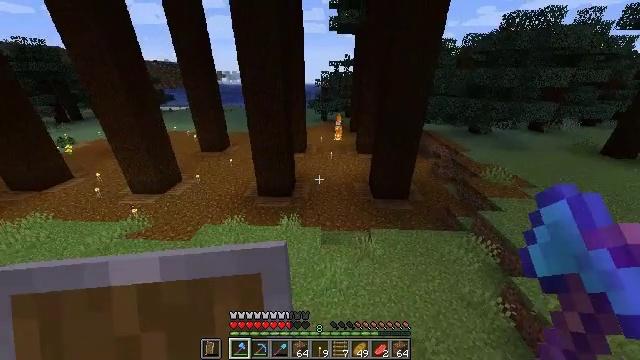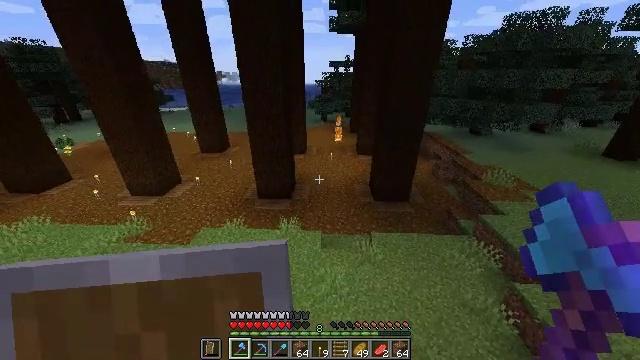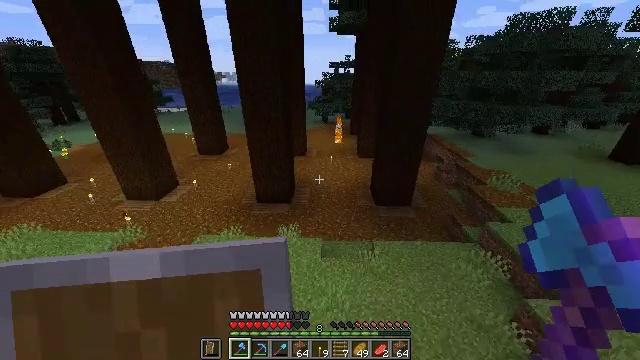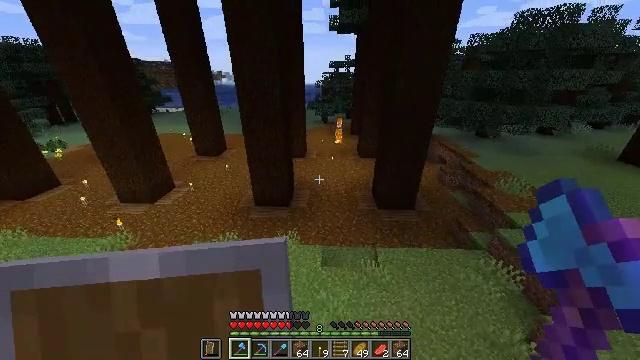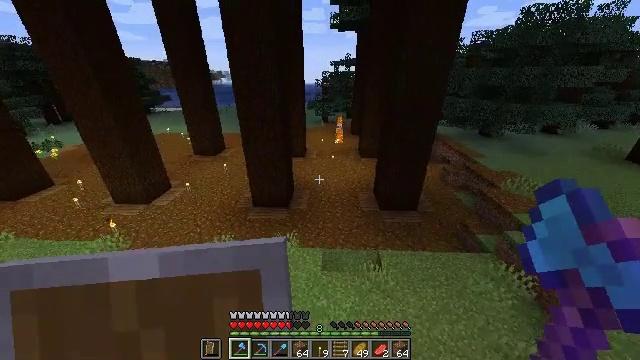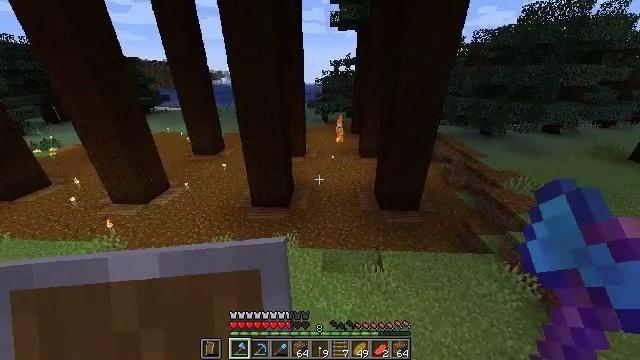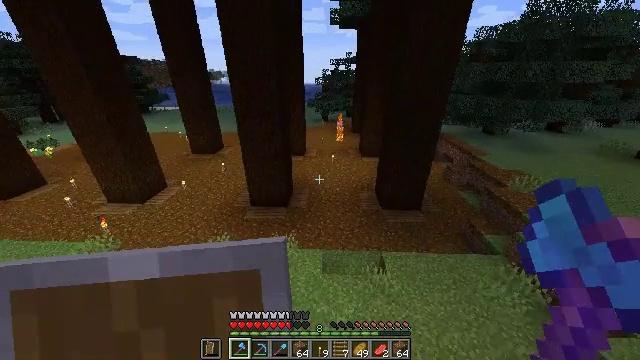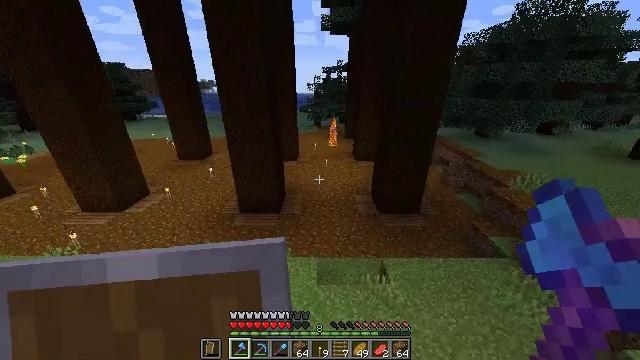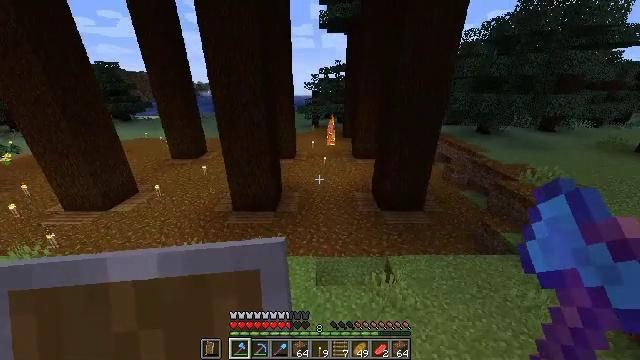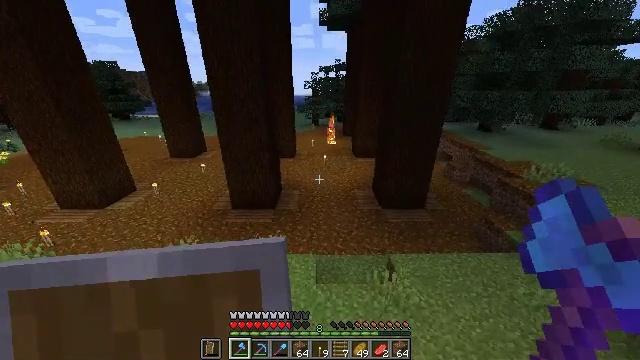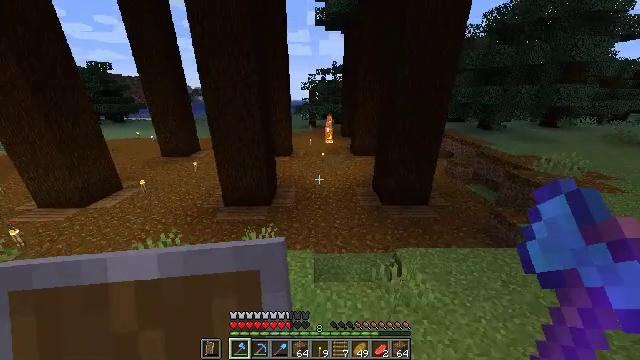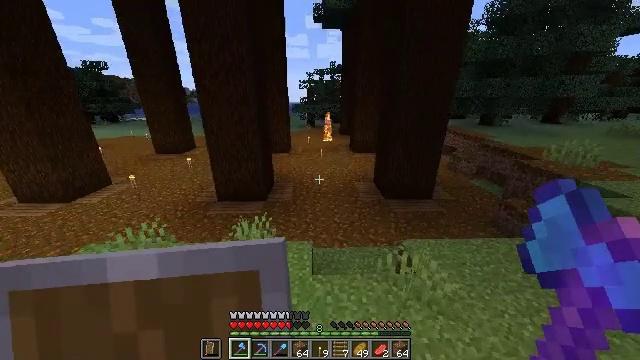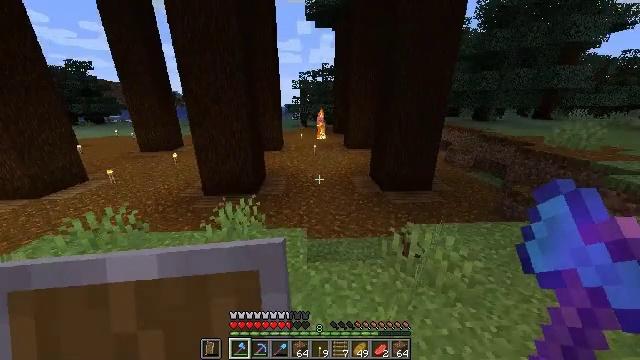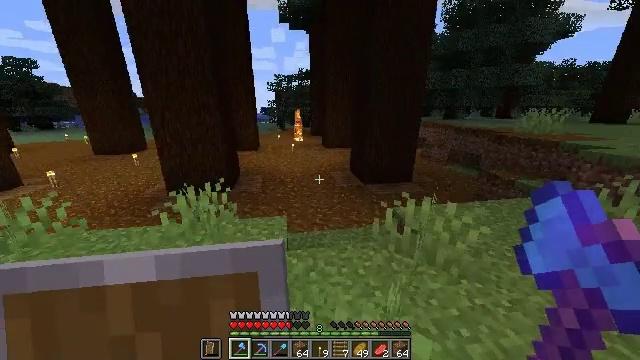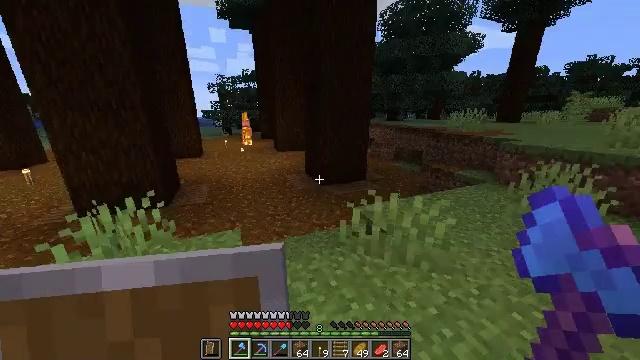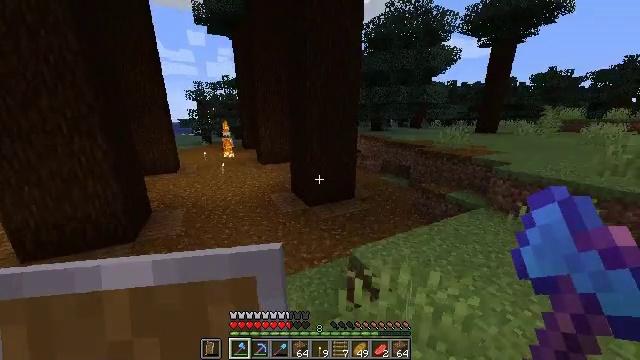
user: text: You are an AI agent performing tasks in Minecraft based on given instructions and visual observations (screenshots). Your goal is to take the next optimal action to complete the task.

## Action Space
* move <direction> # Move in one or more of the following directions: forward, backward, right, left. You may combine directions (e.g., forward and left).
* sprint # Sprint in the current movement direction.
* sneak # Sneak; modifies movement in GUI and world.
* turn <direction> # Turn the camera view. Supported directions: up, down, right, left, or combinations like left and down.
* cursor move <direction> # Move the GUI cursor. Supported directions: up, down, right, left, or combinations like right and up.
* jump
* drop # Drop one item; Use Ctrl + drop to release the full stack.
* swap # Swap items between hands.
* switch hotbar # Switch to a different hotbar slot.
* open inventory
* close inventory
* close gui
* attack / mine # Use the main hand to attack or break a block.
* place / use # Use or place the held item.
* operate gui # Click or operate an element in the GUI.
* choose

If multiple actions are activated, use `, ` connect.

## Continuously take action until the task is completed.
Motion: motion action
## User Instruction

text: Combat the skeleton.
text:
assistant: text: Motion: move forward, sprint, jump
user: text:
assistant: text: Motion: move forward, sprint, jump
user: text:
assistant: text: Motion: move forward, sprint, jump
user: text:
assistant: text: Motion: move forward, sprint, jump
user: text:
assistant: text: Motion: move forward, sprint, jump
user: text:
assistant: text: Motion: move forward, sprint, jump
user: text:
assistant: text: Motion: move forward, sprint, turn right and up, jump
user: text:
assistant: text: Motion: move forward, sprint, jump
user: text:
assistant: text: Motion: move forward, sprint, jump
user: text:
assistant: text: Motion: move forward, sprint, turn up, jump
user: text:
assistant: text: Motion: move forward, sprint, jump
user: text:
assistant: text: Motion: move forward, sprint, turn right and up, jump
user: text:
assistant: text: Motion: move forward, sprint, turn right and up, jump
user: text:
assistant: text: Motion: move forward, sprint, turn right and up, jump
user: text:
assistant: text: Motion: move forward, sprint, turn right and up, jump
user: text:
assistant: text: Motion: move forward, sprint, jump
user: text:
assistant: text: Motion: move forward and move right, sprint, jump
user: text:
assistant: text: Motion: move forward and move right, sprint, jump
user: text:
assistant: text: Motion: move forward and move right, sprint, jump
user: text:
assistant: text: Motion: move forward and move right, sprint, jump
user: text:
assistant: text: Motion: move forward and move right, sprint, jump
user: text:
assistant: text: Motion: move forward and move right, sprint, jump
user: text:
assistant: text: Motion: move forward and move right, sprint, jump
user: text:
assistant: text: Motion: move forward and move right, sprint, jump
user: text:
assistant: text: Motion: move forward and move right, sprint, turn left, jump
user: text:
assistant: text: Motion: move forward and move right, sprint, turn left, jump
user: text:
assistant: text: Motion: move forward and move right, sprint, turn left, jump
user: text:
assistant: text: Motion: move forward, sprint, turn left, jump
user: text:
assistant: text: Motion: move forward, sprint, jump
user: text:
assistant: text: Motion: move forward, sprint, jump